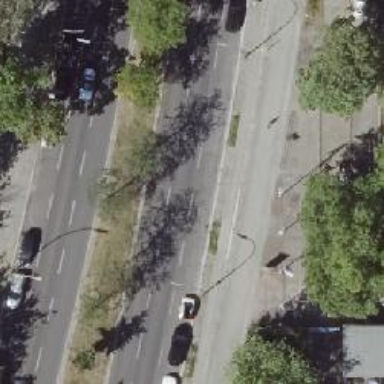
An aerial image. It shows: Secondary road with asphalt surface and cycle track on the right.